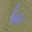
Label: 6